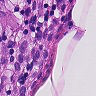
Metastatic tissue present: yes